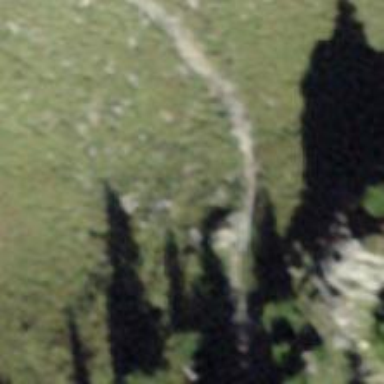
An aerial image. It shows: Path.